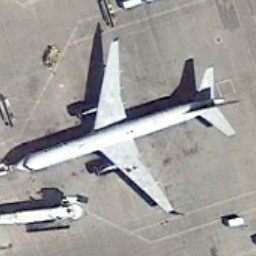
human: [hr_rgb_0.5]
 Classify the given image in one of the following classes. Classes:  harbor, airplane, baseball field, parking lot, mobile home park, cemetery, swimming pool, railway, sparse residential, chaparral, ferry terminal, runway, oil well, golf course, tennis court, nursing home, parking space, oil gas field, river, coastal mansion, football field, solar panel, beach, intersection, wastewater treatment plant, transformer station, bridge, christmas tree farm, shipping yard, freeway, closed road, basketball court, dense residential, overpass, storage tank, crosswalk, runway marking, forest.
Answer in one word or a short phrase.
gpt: airplane